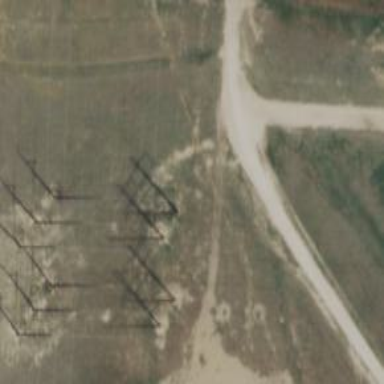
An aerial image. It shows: Power tower.